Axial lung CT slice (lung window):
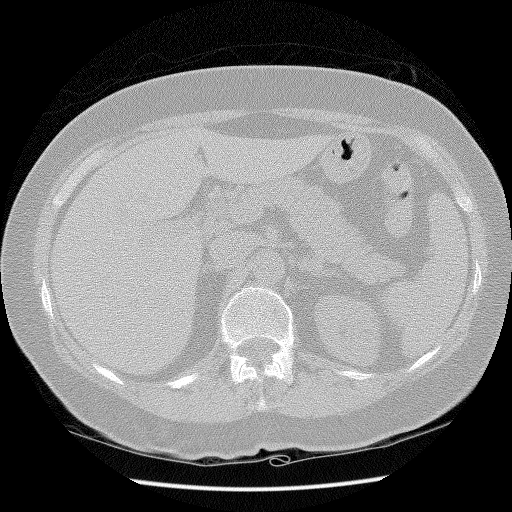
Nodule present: no